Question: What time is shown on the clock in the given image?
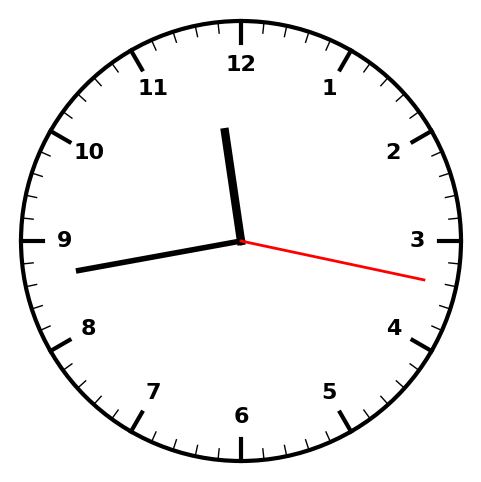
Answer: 11:43:17